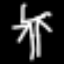
Label: palm tree